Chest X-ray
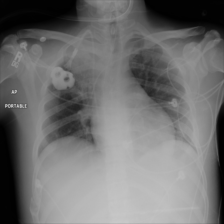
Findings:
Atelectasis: negative
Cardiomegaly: negative
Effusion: negative
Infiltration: negative
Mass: positive
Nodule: negative
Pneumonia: negative
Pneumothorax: negative
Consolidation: positive
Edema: negative
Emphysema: negative
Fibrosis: negative
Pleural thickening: negative
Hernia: negative